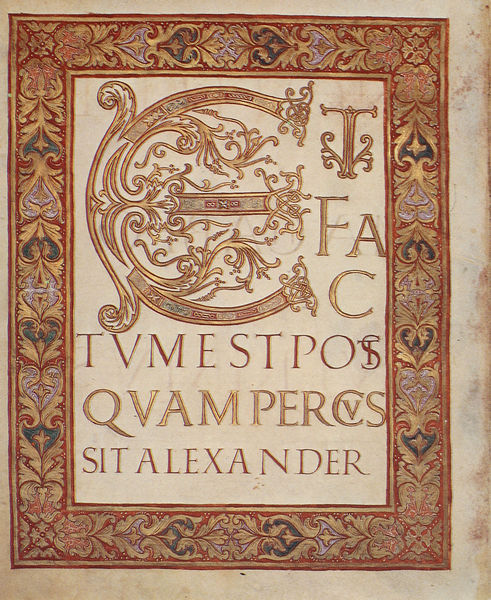
Titel: Bibel von  St. Paul (S. Paolo fuori la mura)
Standort: Herkunftsort: Reims (EU - F)
Institution: Rom, Bibliothek von San Paolo
Schlagwörter: blau, blätter, grün, blumen, bunt, schmuck, rot, malerei, muster, ornament, alt, band, bibel, rahmen, gold, stickerei, blatt, ranken, schrift, kaiser, inschrift, dekor, floral, ornamente, verzierung, buch, kreuz, druck, gross, seite, text, buchstaben, initiale, lilie, rom, buchdeckel, deckblatt, zierschrift, pergament, herzen, schnörkel, bucheinband, siegel, letter, handschrift, latein, lateinisch, caesar, blumig, buchmalerei, eingerahmt, alexander, majuskel, illustrationen, inkunabel, bible, opulent, erlass, umrankt, est, sei, sit, et, e, quam, zierbuchstabe, vamper, factum, fact, percus, iinitiale, eingehamt, tatsache